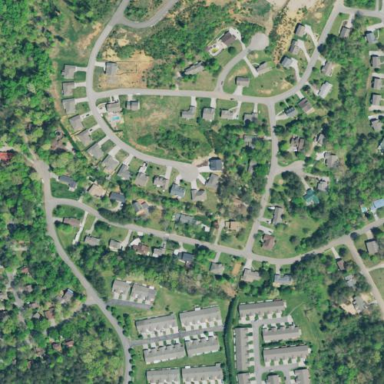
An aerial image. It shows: This residential area consists of single-family homes.